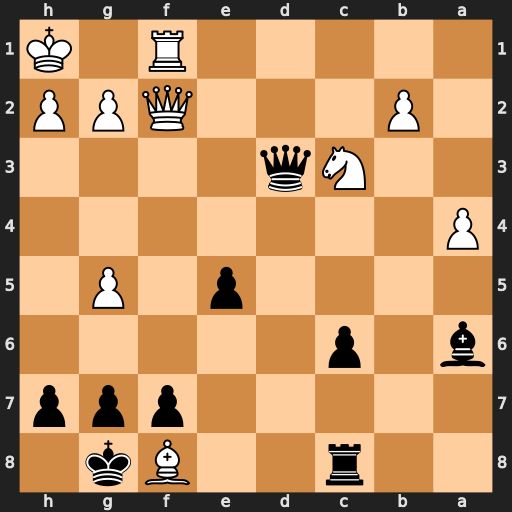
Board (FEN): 2r2Bk1/5ppp/b1p5/4p1P1/P7/2Nq4/1P3QPP/5R1K
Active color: b
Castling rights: -
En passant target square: -
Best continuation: Qxf1+ Qxf1 Bxf1